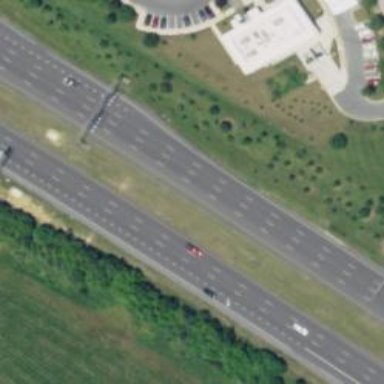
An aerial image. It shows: Motorway junction.